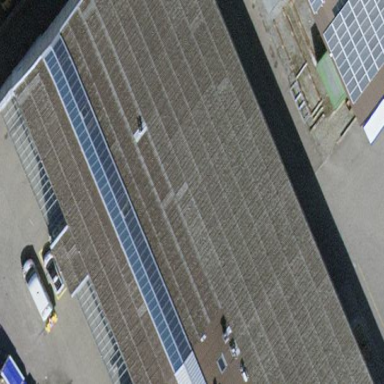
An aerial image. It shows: View of roof of building.